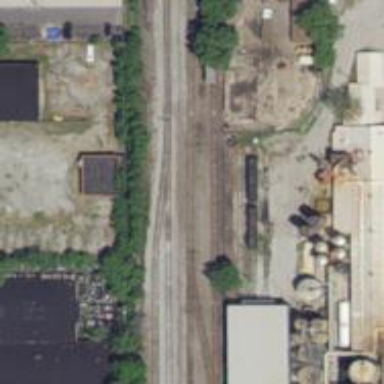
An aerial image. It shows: Rail spur service.